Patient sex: M
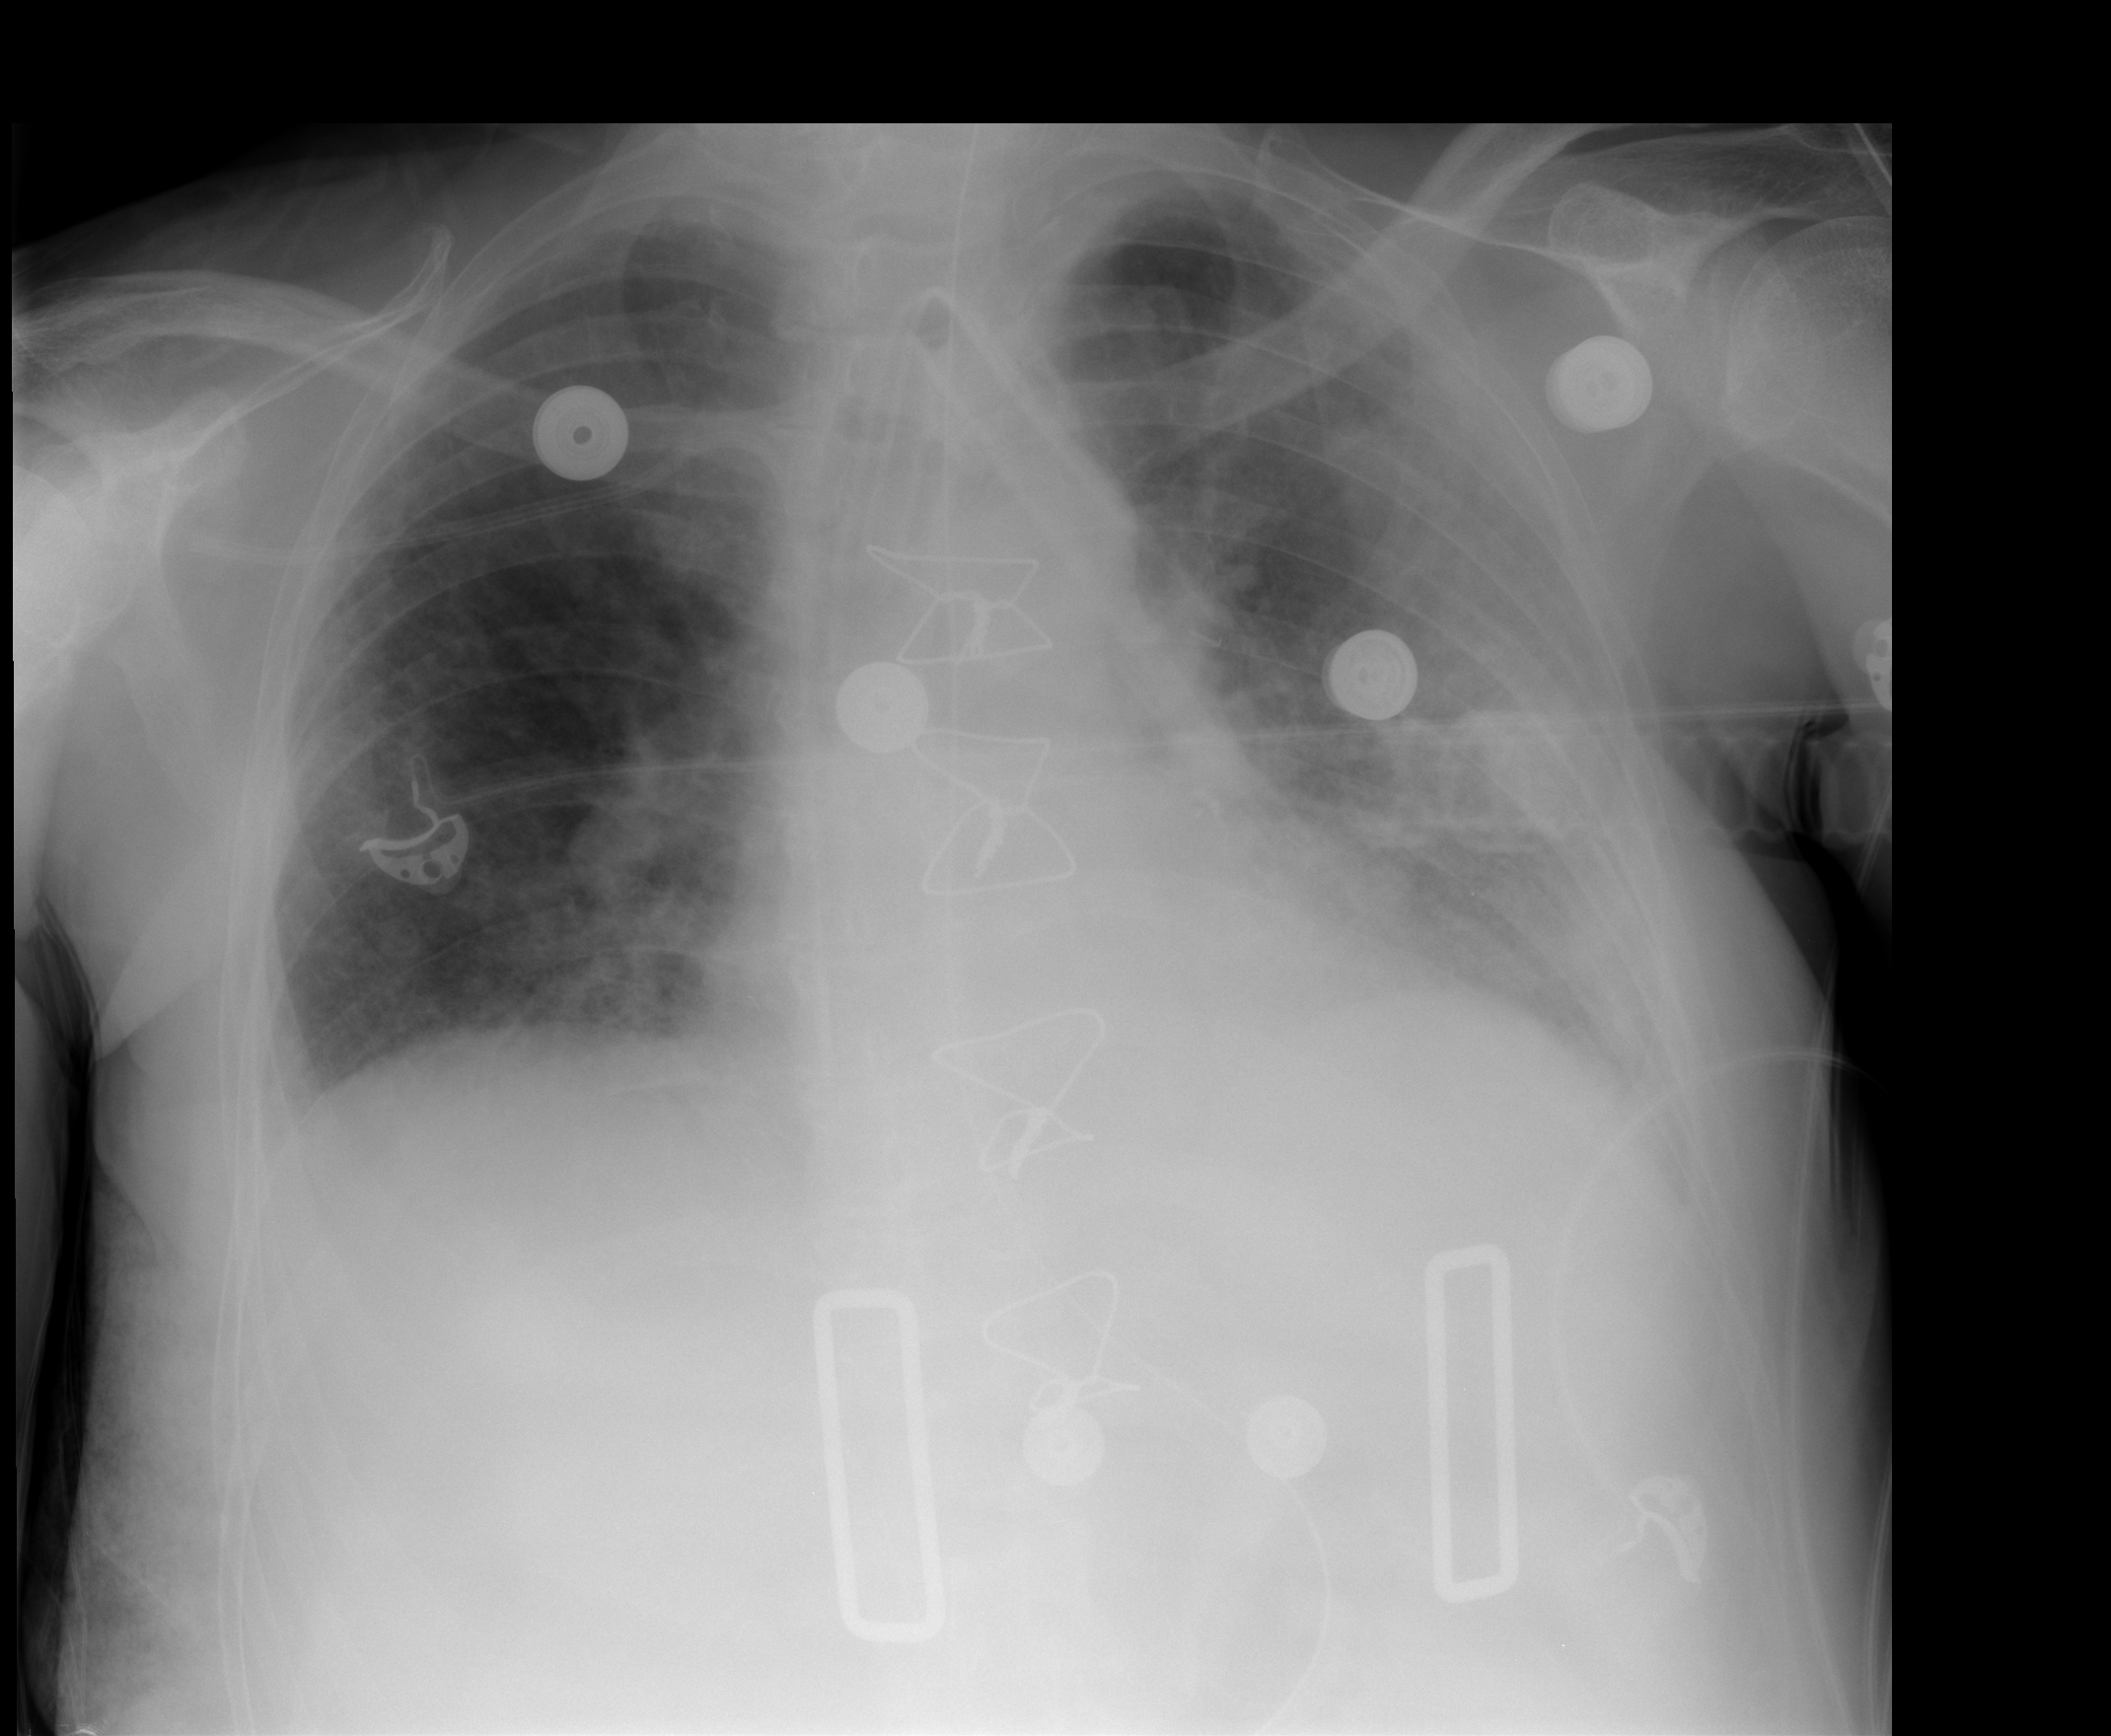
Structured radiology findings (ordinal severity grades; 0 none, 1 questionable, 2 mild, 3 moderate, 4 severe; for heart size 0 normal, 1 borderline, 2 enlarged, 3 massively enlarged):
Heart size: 2
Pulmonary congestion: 3
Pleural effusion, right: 2
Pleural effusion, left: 3
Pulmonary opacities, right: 0
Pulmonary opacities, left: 0
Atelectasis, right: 0
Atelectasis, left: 2